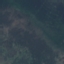
Land use / land cover class: HerbaceousVegetation